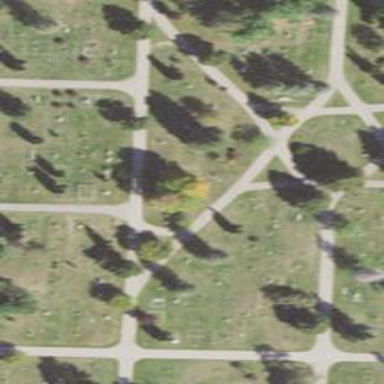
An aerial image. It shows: Sector in the cemetery.